Question: I have a dataframe
'''
import os, sys
import json, time, random, string, requests
import pyodbc
from pyspark import SparkConf, SparkContext, SQLContext
from pyspark.sql.functions import explode, col, from_json, lit
from pyspark.sql import functions as f
from pyspark.sql import SparkSession
from pyspark.sql.types import *
...
df = data.withColumn("dev_serial", col("data.dev_serial")) .withColumn("dev_property", from_json(col("data.dev_property"), MapType(StringType(), StringType())) ) .drop("data")
df.show(truncate=False)
df.printSchema()
'''
and This result is here

I want to explode dev_property(column)
'''
dev_serial / use_event / item / ...
value1 / value2 / value3 /value4
.
.
.
'''
How to explode?
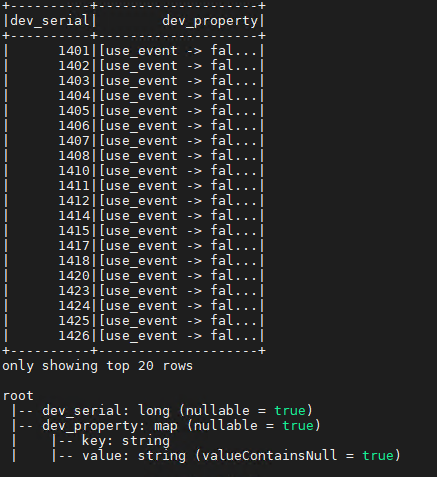
Answer: As you want to explode the dev_property column into two columns, this script would be helpful:
'''
df2 = df.select(df.dev_serial, explode(df.dev_property))
df2.printSchema()
df2.show()
'''
<URL> about how explode works on Array and Map types.